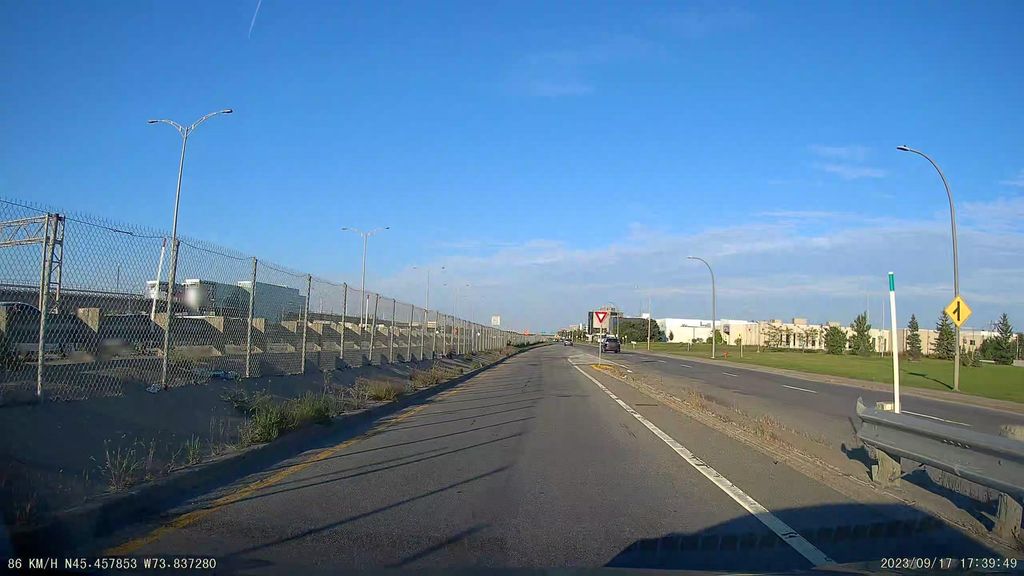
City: montreal